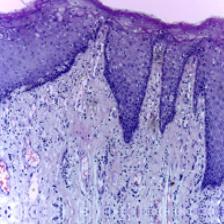
Diagnosis: OSCC